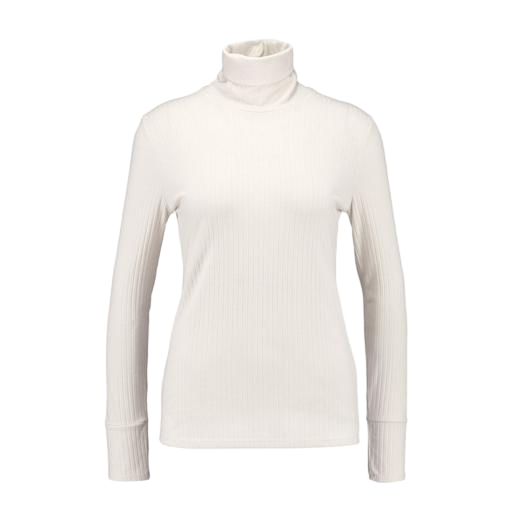
white polo-neck top, high-neck ribbed-jersey t-shirt, high-neck top, white background